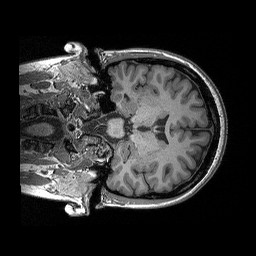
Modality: T1w
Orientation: coronal
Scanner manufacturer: siemens
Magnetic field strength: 3 T
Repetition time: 2.3 s
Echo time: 0.00298 s